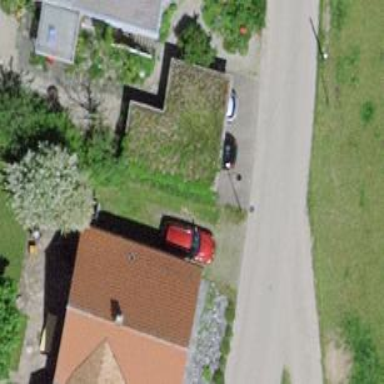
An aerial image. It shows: Carport structure.